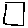
Label: square